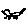
Label: cat